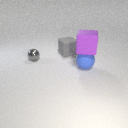
small gray metal sphere to the left of large blue rubber sphere